Interaction volume radius: 5 \u00c5
Interaction volume height: 20 \u00c5
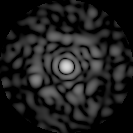
Disorder parameter: 0.8314